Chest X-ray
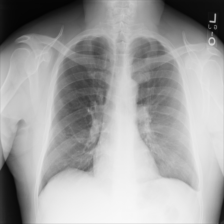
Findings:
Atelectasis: negative
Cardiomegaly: negative
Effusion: negative
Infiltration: negative
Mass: negative
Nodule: negative
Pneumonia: negative
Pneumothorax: negative
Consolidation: negative
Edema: negative
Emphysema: negative
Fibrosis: negative
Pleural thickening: negative
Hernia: negative